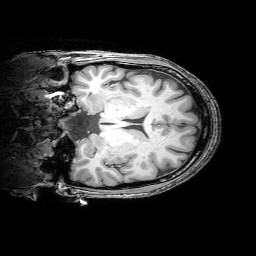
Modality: T1w
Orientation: coronal